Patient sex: F
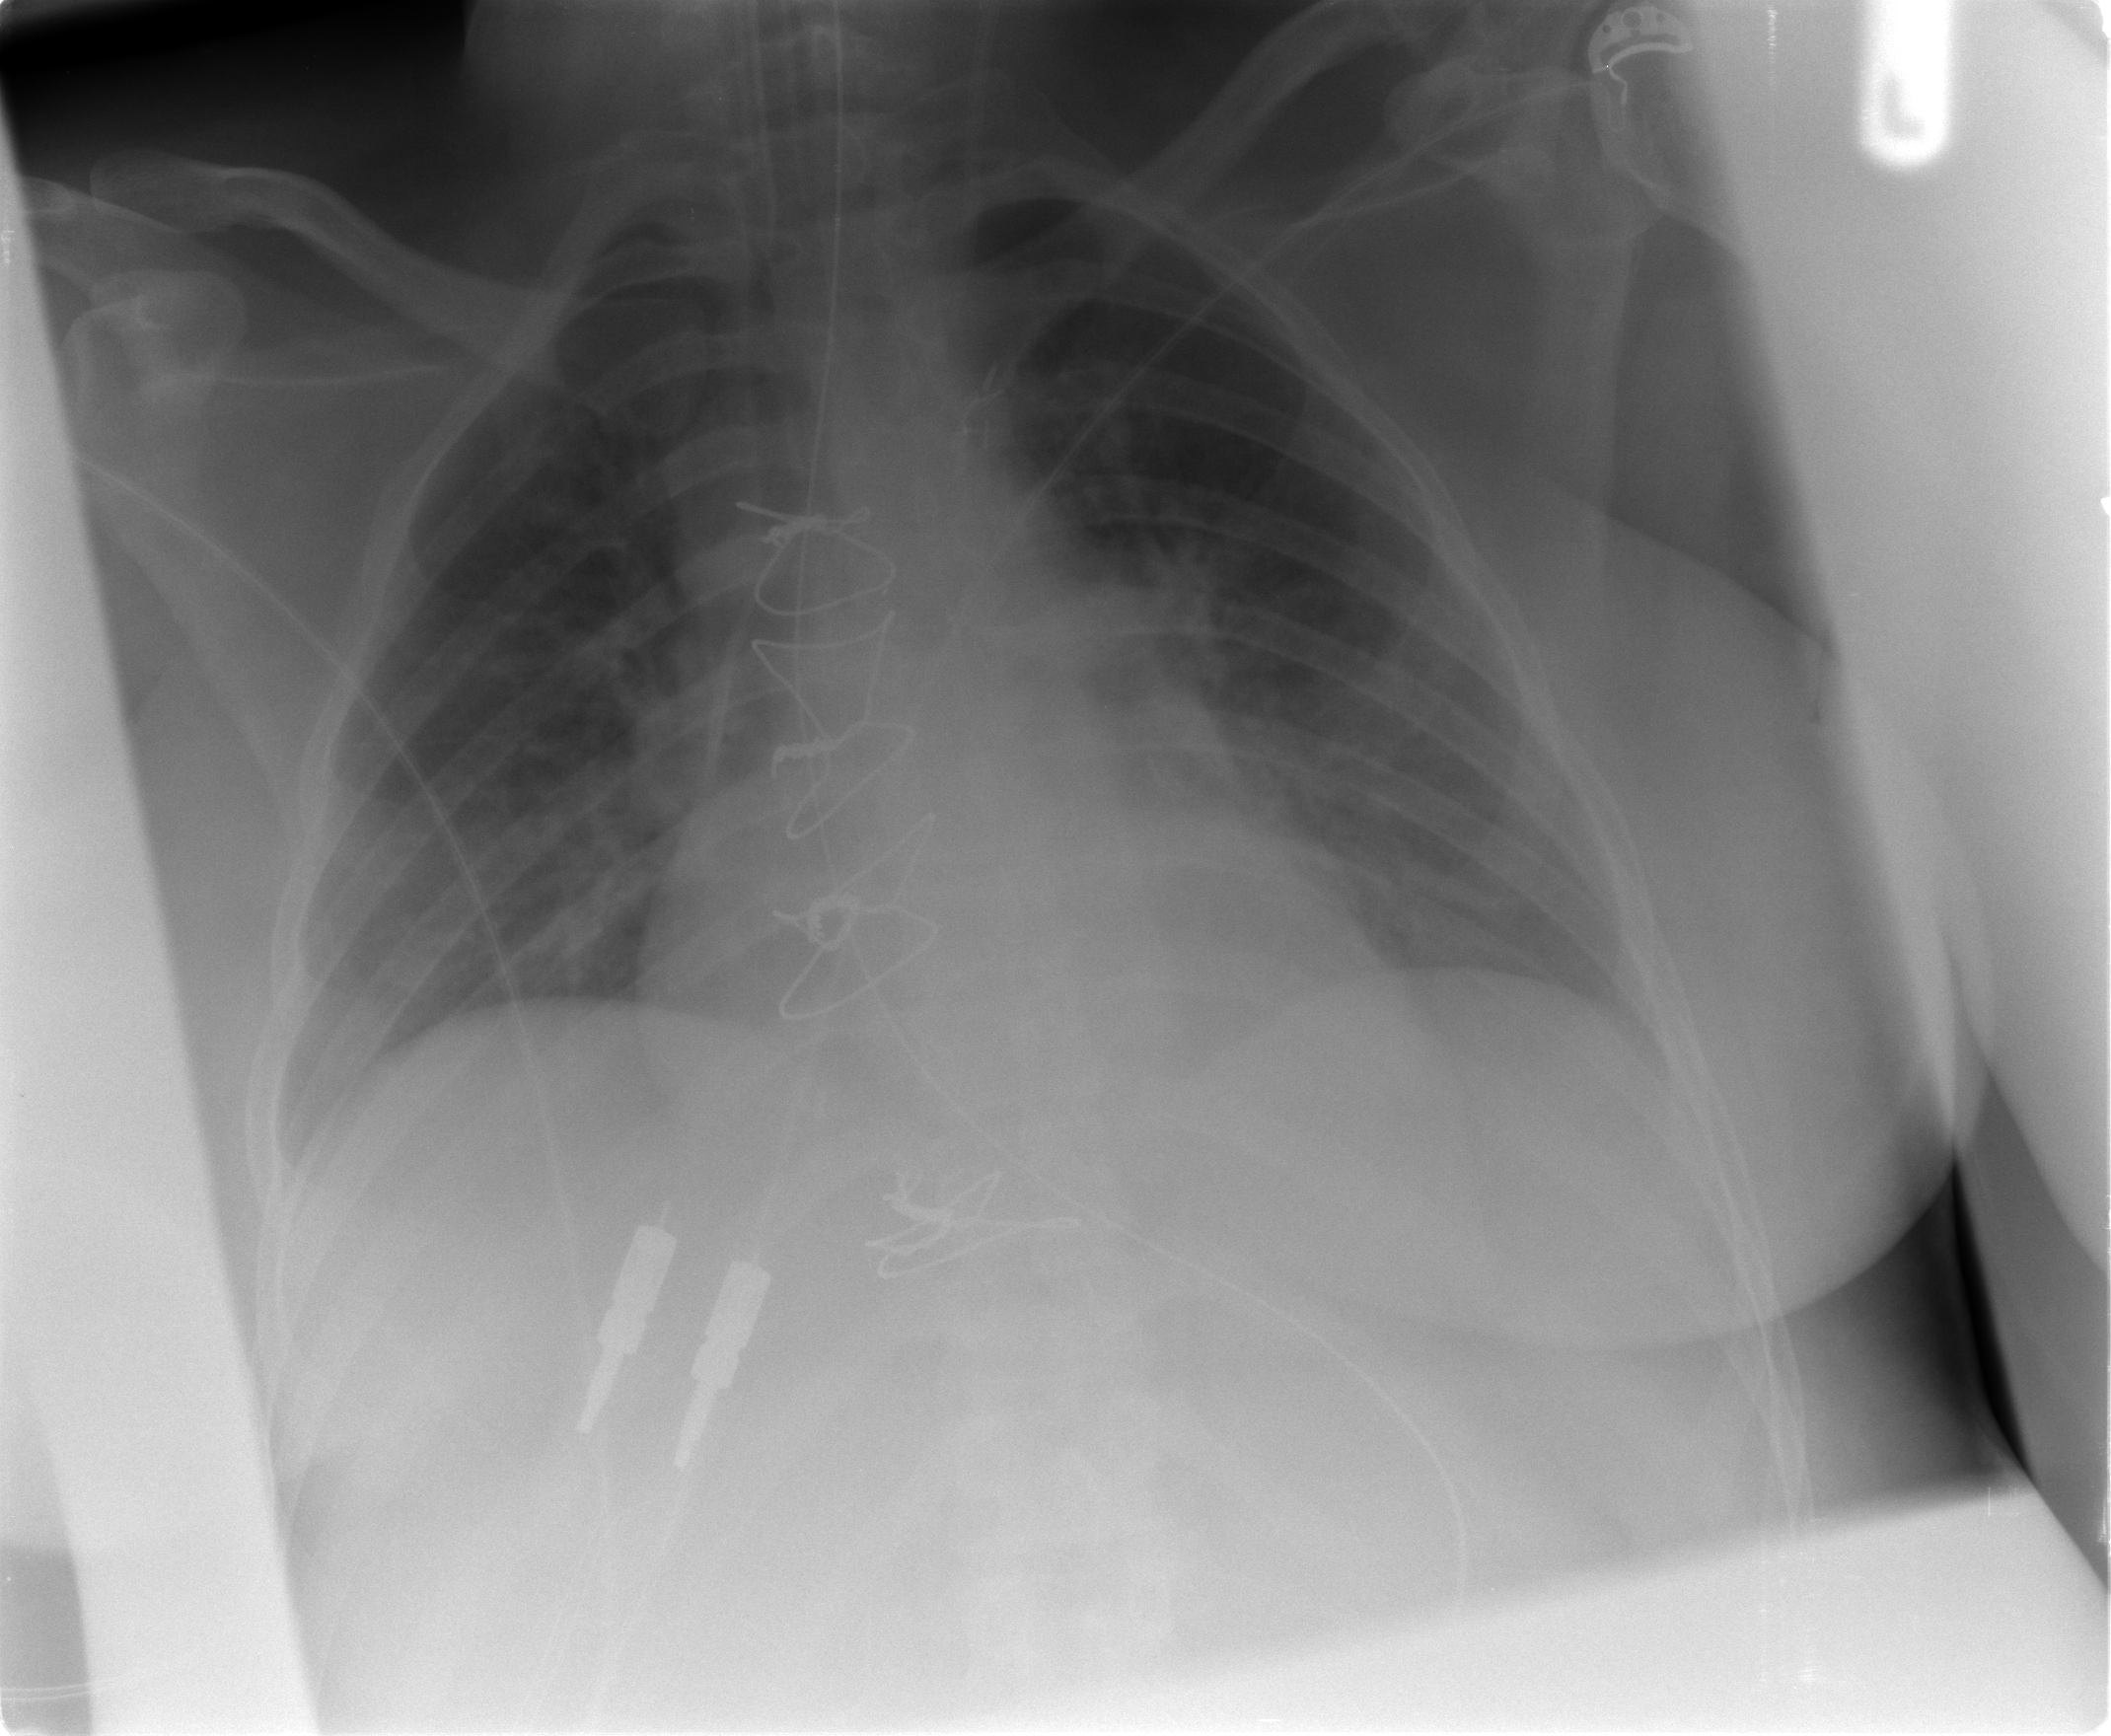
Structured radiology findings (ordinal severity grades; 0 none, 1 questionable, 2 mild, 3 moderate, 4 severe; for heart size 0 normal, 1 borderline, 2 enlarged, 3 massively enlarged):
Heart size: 0
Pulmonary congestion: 2
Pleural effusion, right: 0
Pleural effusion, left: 0
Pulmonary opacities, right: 2
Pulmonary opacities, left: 2
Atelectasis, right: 0
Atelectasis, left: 0